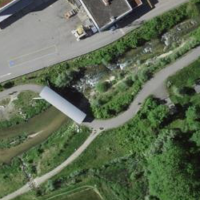
EUNIS habitat code: 56
Species observed at this site:
Echium vulgare
Tussilago farfara
Silene dioica